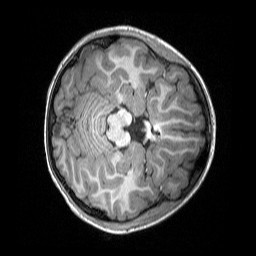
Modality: T1w
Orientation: axial
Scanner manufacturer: siemens
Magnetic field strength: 3 T
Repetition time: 2 s
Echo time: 0.00292 s